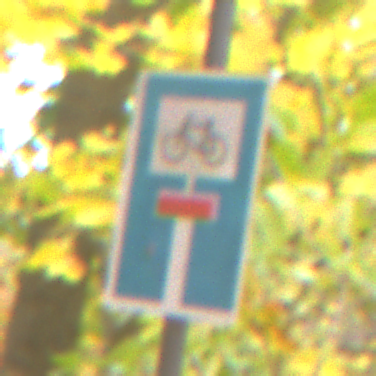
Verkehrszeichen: SackgasseRadverkehrDurchlaessig
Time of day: MorningAfternoon
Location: Outdoor (Nature)
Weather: Overcast
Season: Autumn
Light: Natural